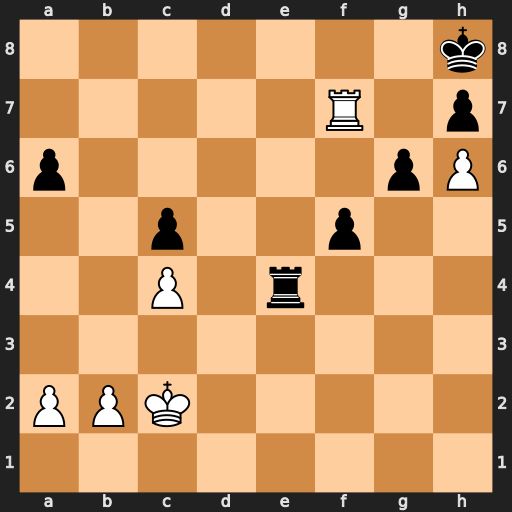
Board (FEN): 7k/5R1p/p5pP/2p2p2/2P1r3/8/PPK5/8
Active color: w
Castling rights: -
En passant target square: -
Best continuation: Rf8#